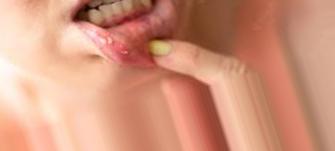
Condition: Mouth Ulcer